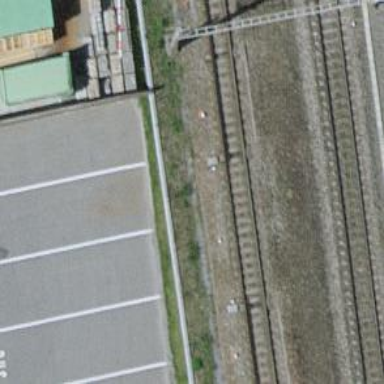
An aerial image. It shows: Railway track with contact line for electrification.